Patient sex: M
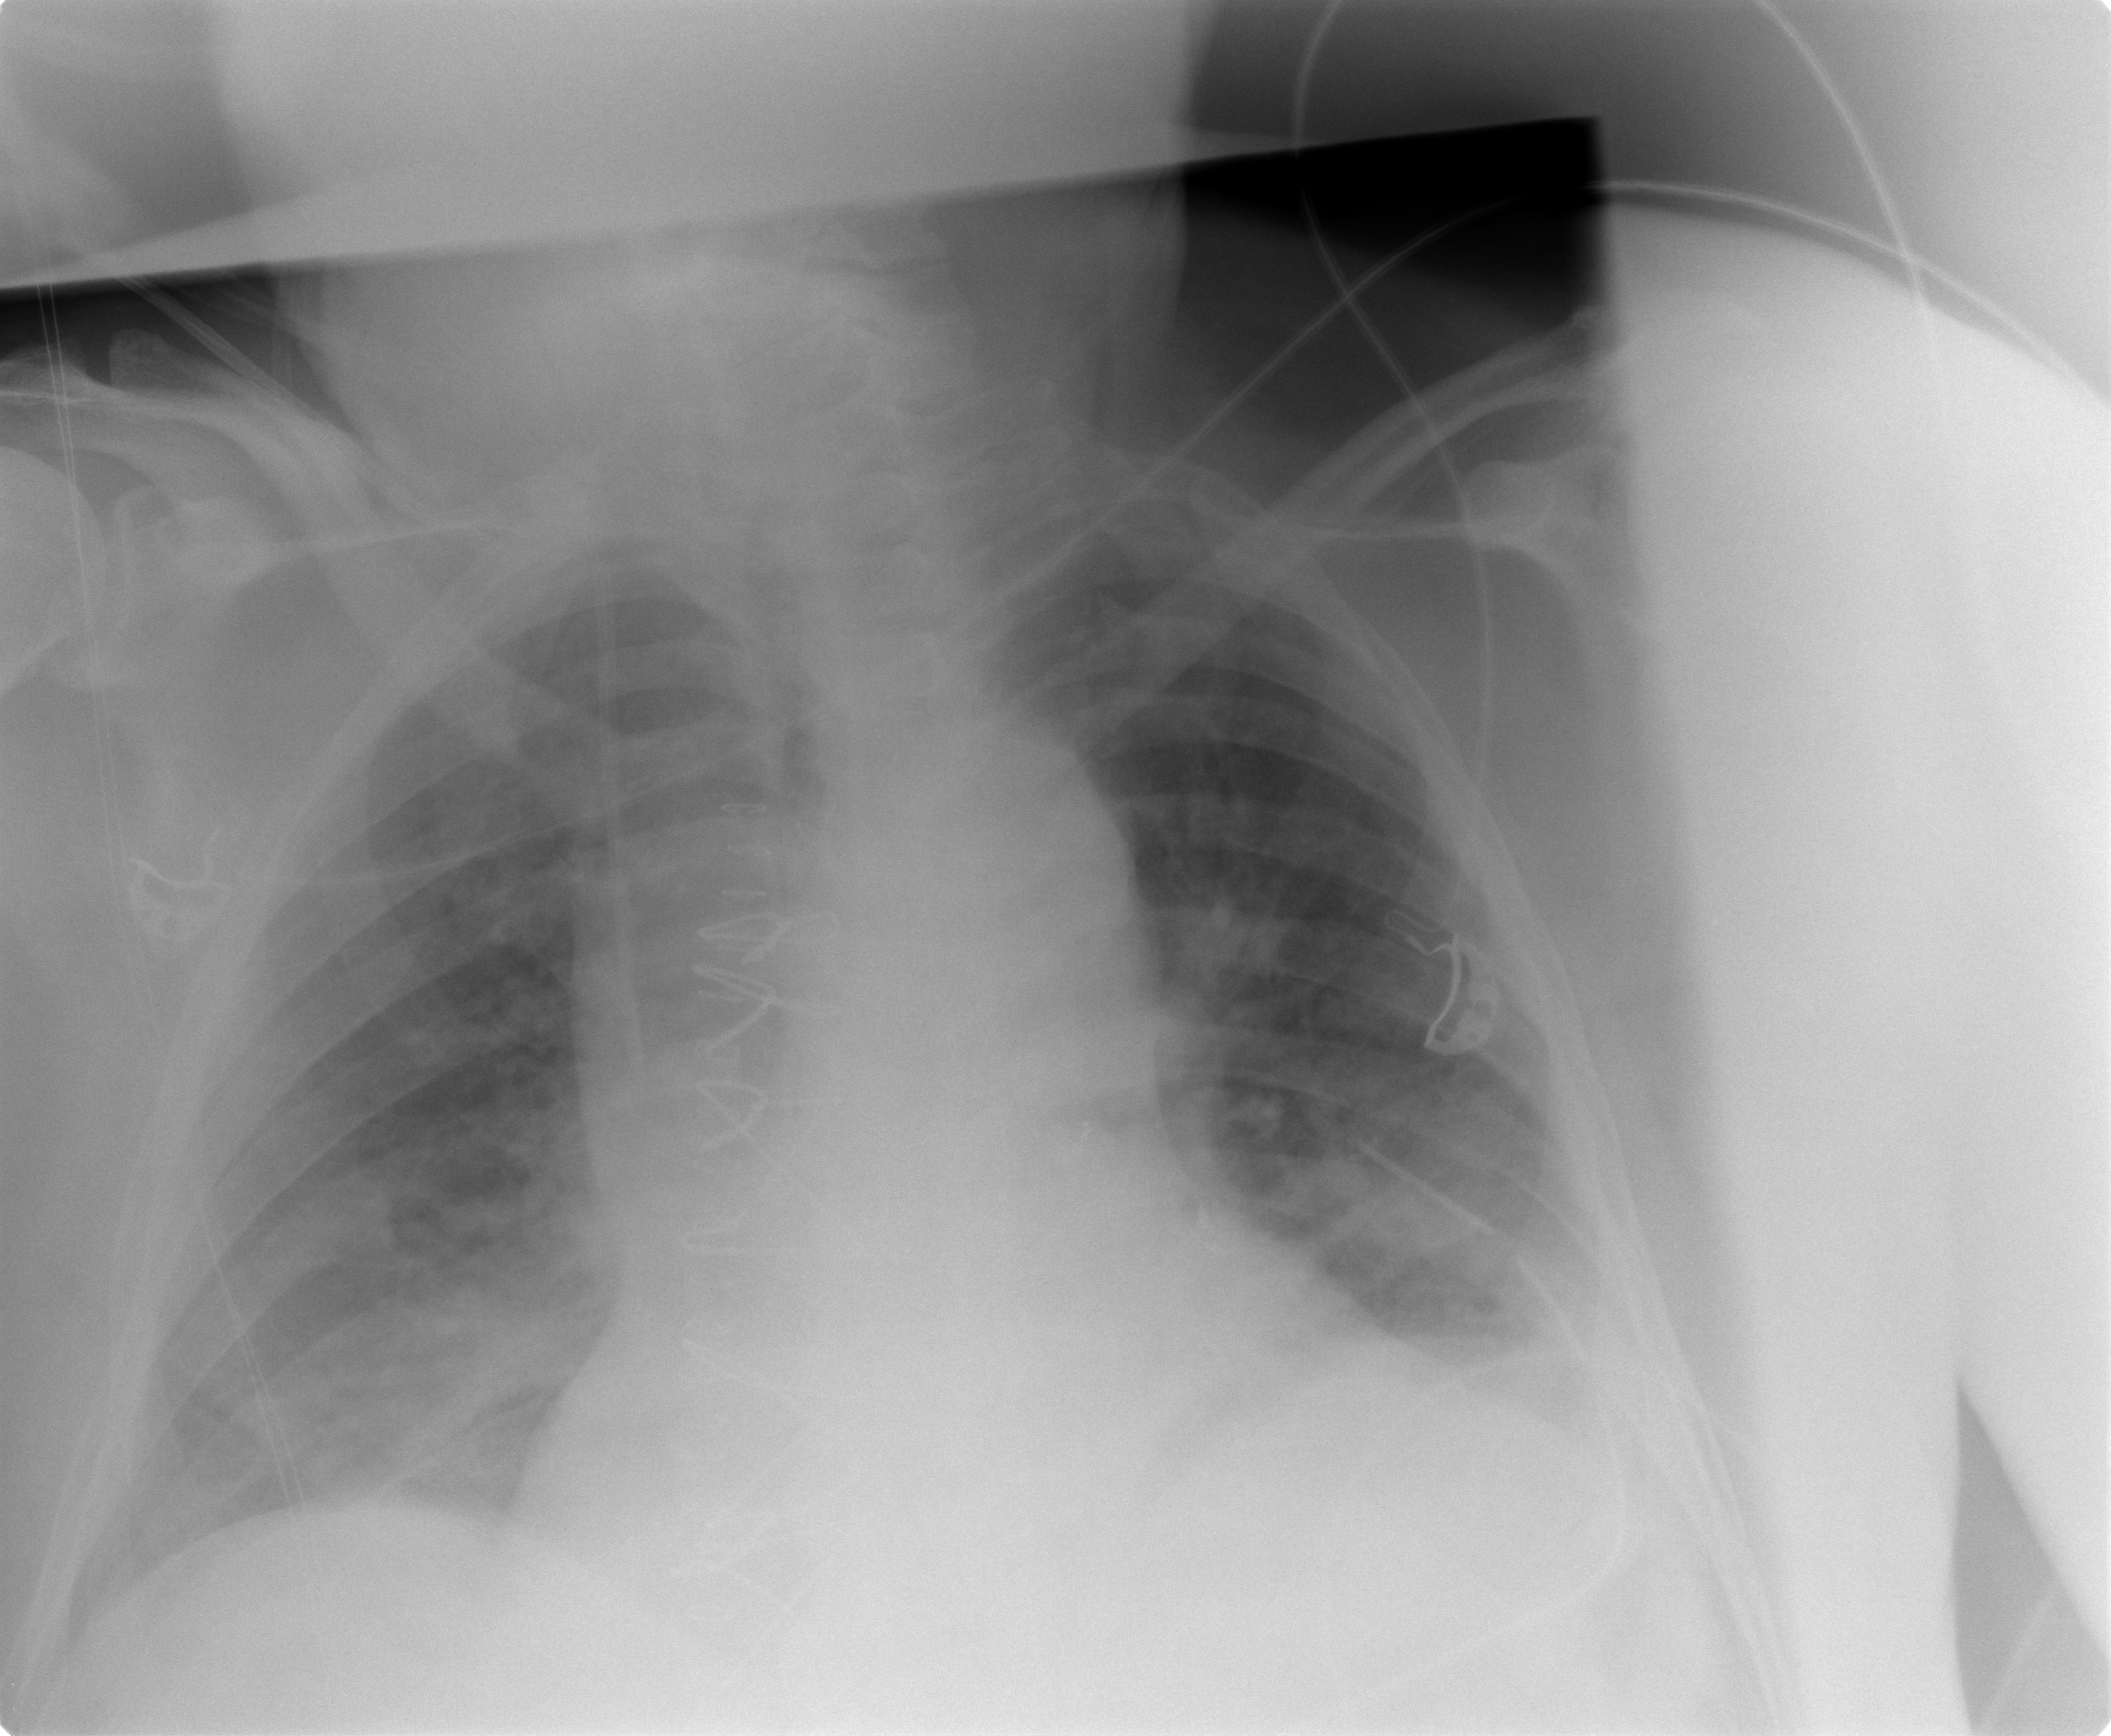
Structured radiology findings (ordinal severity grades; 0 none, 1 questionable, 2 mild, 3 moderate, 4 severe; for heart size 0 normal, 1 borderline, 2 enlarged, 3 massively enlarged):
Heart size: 2
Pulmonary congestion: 2
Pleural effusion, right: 1
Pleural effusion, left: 1
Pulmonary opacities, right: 2
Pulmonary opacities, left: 1
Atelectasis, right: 2
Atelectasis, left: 2